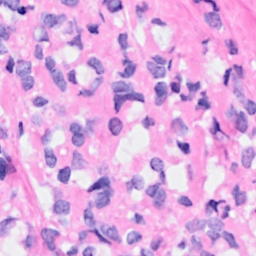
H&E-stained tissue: Breast